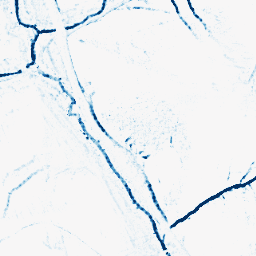
Category: morphological
Decomposition family: morphological_diamond
Decomposition parameters: operation: closing
radius: 3
Upsampling method: sinc_hamming
Upsampling parameters: scale: 4
kernel_size: 4
Upsampling scale: 4